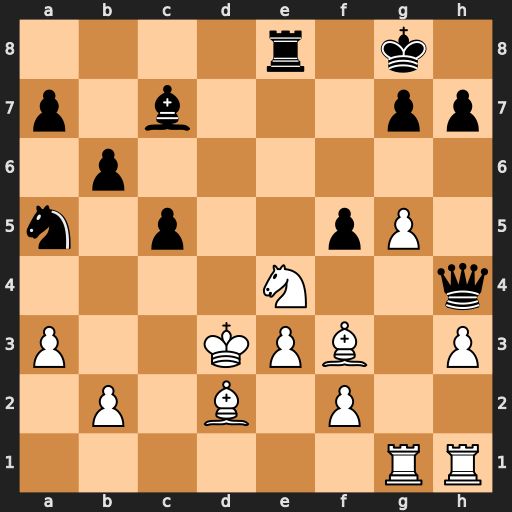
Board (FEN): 4r1k1/p1b3pp/1p6/n1p2pP1/4N2q/P2KPB1P/1P1B1P2/6RR
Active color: w
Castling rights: -
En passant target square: f6
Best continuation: gxf6 Rxe4 Rxg7+ Kf8 Bxe4